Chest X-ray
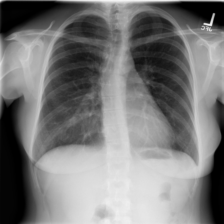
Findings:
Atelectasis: negative
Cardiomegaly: negative
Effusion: negative
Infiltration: negative
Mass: negative
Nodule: negative
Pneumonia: negative
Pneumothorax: negative
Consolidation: negative
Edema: negative
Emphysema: negative
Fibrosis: negative
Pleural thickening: negative
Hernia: negative